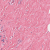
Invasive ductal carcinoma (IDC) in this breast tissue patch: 0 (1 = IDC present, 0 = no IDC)